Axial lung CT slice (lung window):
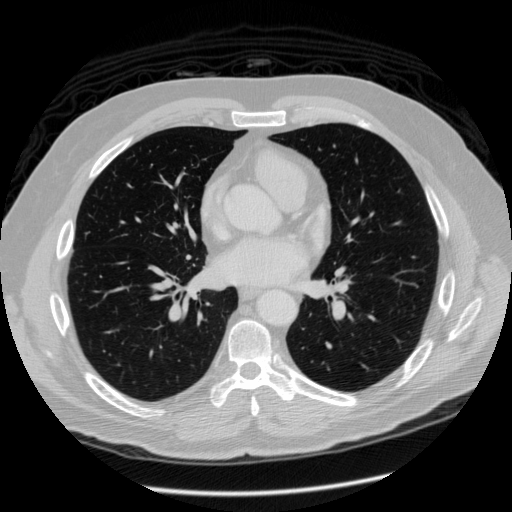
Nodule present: no